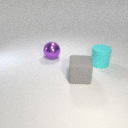
large cyan rubber cylinder to the right of large gray rubber cube